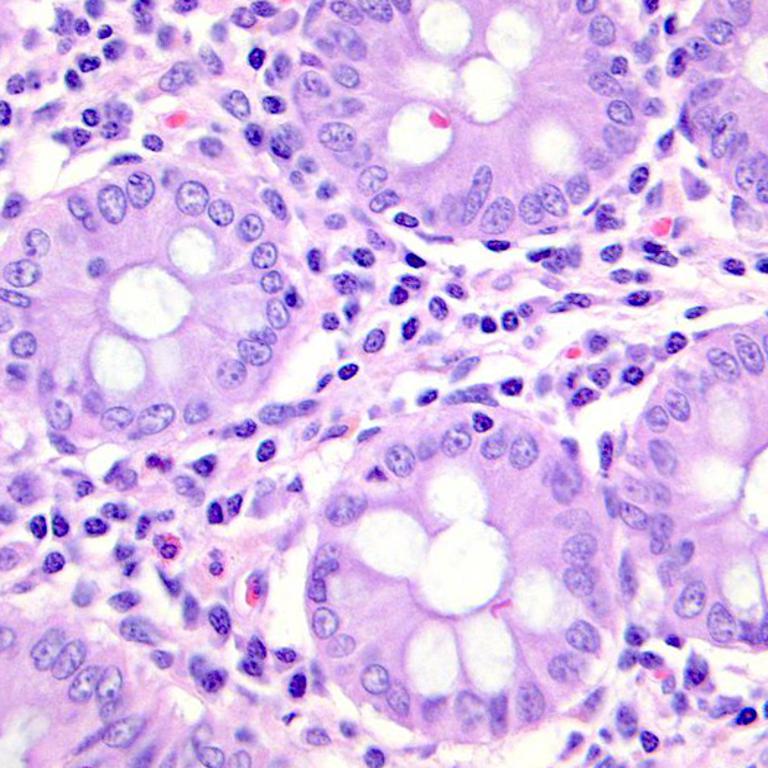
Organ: colon
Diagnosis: benign